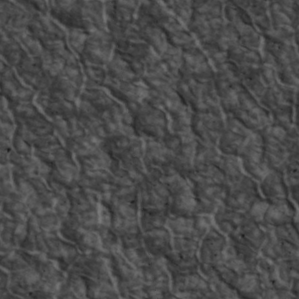
Label: non_frost